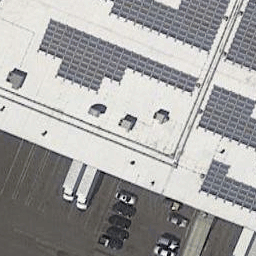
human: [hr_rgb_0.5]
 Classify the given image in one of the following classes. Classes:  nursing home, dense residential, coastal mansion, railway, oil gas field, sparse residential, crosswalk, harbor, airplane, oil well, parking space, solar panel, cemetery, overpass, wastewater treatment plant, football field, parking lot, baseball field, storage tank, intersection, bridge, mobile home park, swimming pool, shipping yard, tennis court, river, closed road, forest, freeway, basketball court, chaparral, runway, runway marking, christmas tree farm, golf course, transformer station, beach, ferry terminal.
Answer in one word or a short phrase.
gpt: solar panel